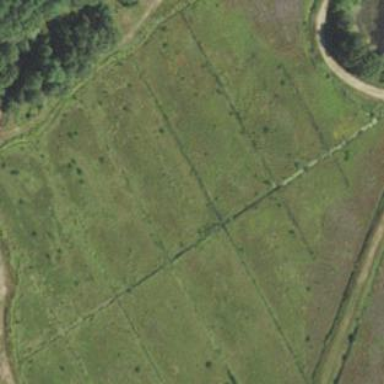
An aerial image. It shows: Orchard located in cranberry bog wetland area.